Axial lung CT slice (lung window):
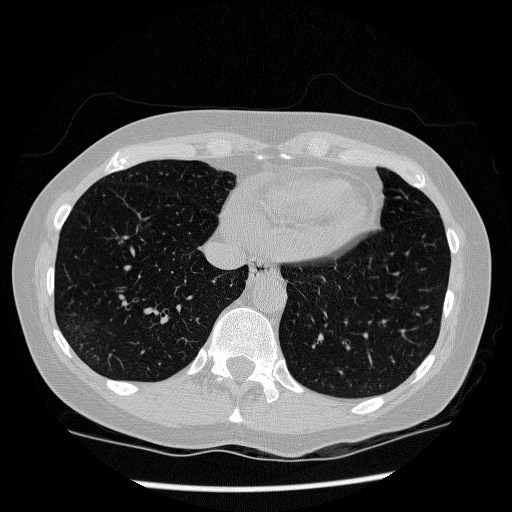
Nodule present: no